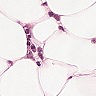
Metastatic tissue present: yes